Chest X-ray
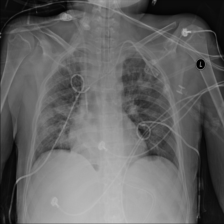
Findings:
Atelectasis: negative
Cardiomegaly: negative
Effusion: negative
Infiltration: negative
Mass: negative
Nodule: negative
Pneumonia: negative
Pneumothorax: negative
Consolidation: negative
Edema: negative
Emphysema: negative
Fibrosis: negative
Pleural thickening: negative
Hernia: negative